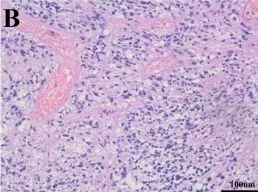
Mitotic figures and perivascular pseudorosettes were easily identified (B).
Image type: pathology (h&e)